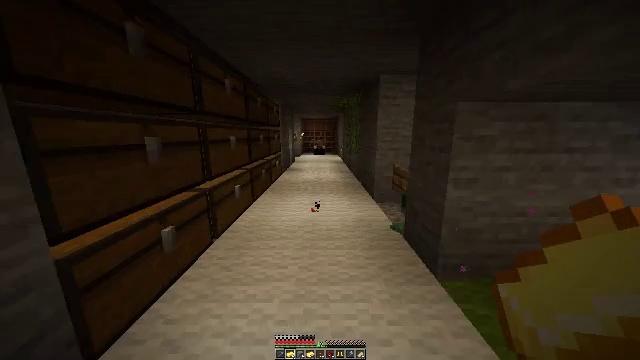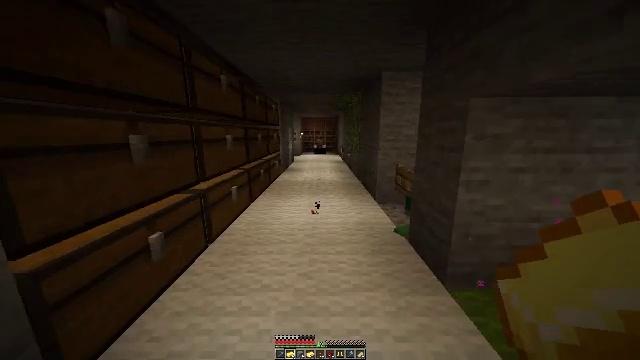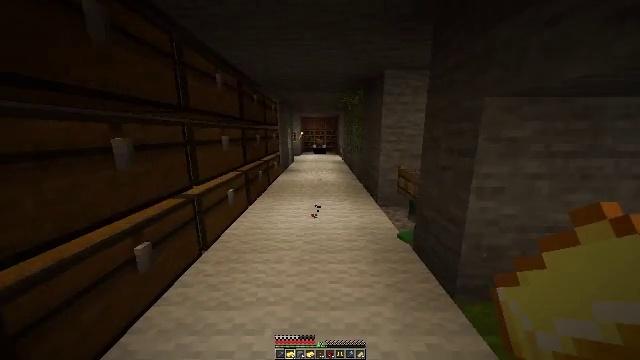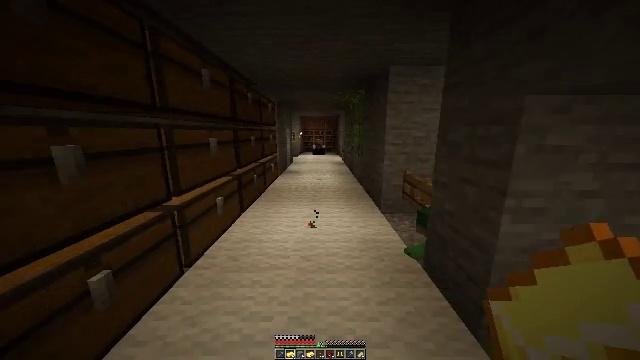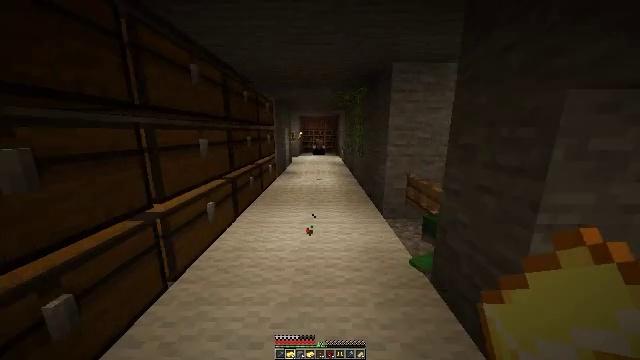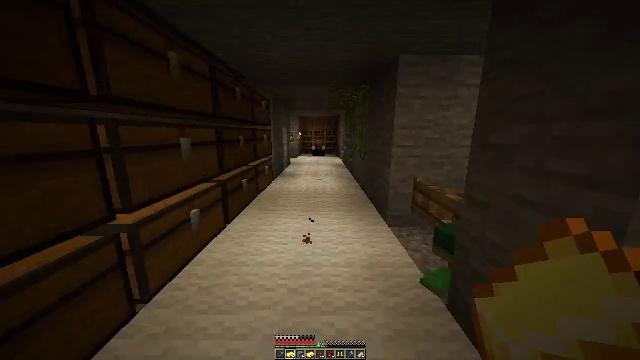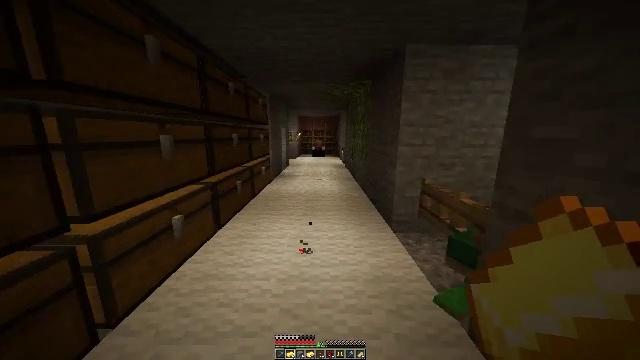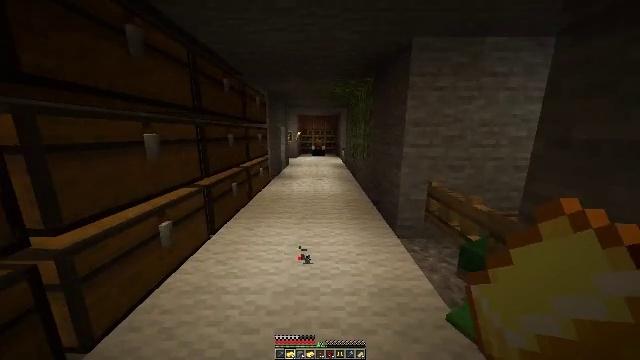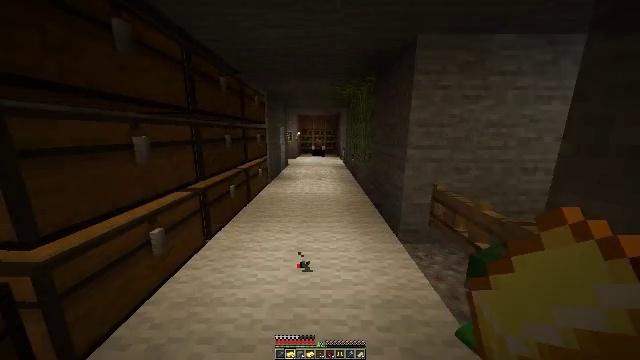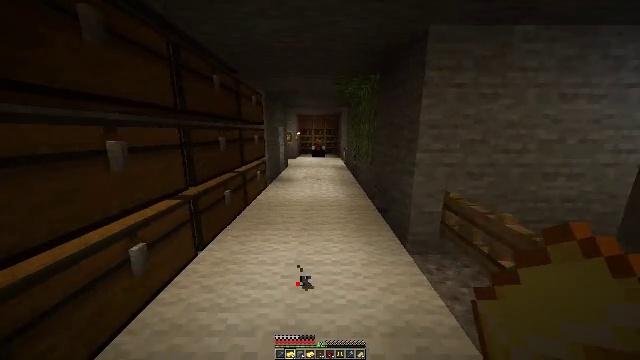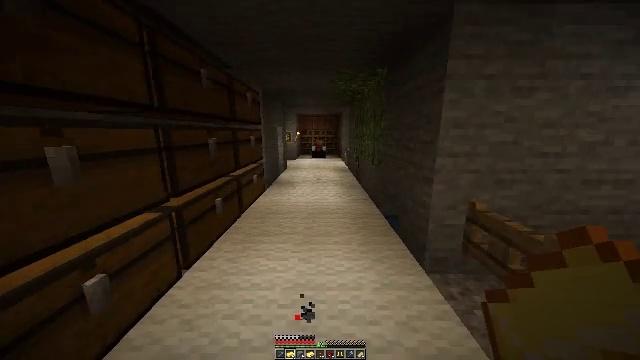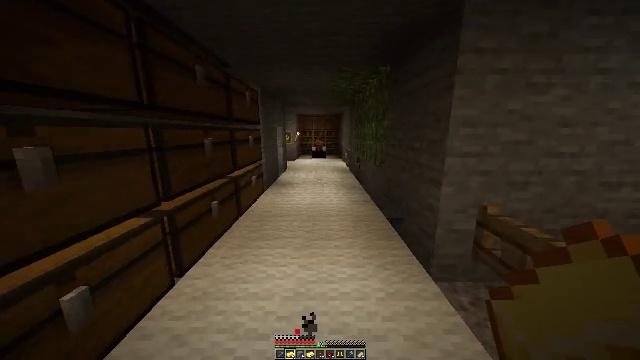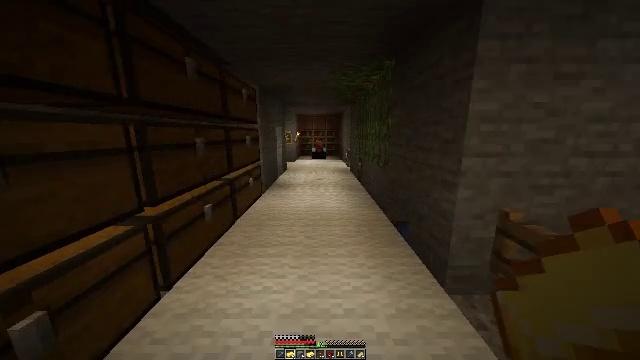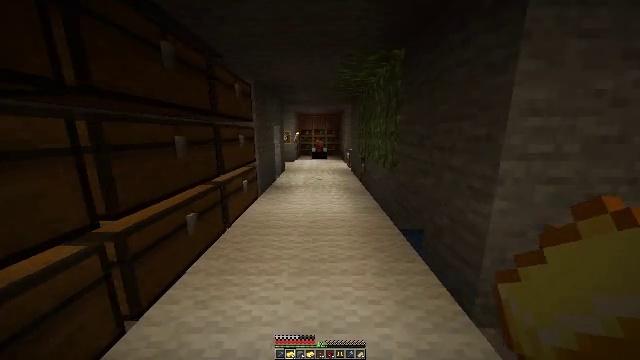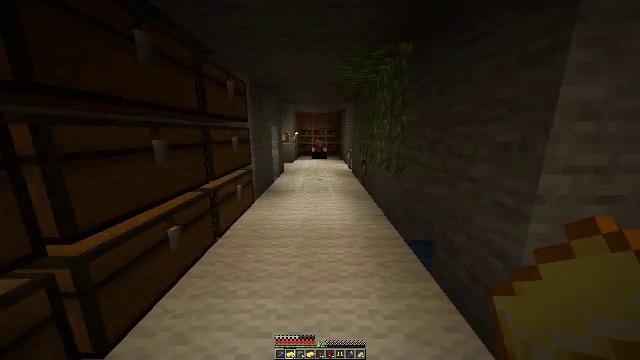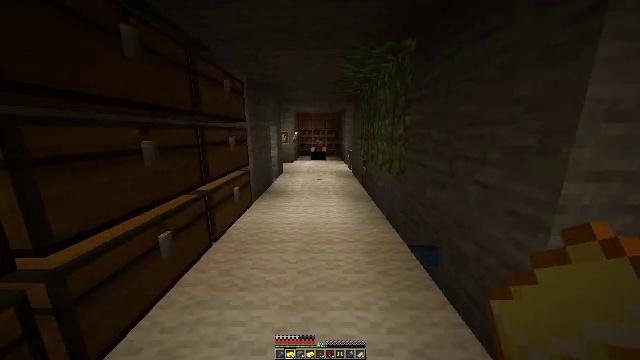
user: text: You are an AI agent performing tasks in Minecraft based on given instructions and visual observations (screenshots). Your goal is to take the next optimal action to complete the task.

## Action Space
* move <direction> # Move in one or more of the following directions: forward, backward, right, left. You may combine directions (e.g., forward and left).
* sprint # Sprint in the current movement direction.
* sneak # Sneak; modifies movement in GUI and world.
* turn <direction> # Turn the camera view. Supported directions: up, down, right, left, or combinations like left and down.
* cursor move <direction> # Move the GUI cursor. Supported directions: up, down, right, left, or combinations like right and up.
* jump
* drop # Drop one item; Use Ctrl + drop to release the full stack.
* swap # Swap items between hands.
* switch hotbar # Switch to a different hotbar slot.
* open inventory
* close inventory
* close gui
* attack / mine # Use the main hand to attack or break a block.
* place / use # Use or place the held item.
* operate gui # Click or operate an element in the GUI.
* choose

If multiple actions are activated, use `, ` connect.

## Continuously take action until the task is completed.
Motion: motion action
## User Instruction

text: Craft the golden apple on a crafting table.
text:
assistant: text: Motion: move forward
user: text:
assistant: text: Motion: move forward
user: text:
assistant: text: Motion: move forward
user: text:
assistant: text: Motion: move forward
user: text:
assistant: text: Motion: move forward
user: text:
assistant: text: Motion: move forward
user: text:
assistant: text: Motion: move forward
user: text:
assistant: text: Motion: move forward
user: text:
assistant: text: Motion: move forward
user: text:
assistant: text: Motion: move forward
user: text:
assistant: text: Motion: move forward
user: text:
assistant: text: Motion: move forward
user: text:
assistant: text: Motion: move forward
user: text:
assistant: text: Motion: move forward
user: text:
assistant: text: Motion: move forward
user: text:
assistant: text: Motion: move forward
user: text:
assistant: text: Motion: move forward
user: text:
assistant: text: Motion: move forward
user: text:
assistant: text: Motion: move forward
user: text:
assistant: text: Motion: move forward
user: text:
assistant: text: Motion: move forward
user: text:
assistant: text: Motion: move forward
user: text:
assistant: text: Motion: move forward
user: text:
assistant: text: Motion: move forward
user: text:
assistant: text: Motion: move forward
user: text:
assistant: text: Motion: move forward
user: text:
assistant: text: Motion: move forward
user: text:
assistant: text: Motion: move forward
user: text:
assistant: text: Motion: move forward, turn up
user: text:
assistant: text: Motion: move forward